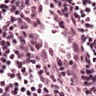
Metastatic tissue present: no